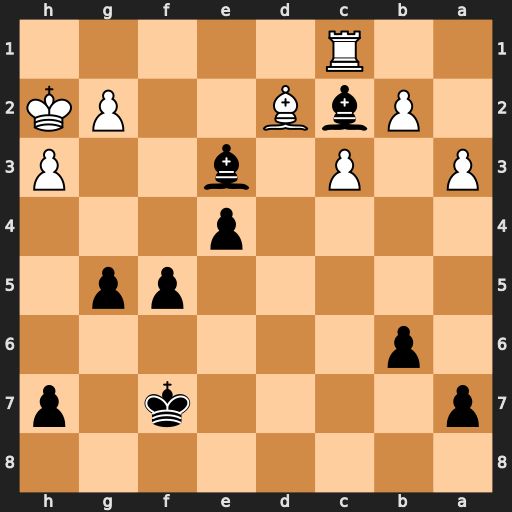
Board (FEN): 8/p4k1p/1p6/5pp1/4p3/P1P1b2P/1PbB2PK/2R5
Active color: b
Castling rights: -
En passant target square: -
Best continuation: Bxd2 Rxc2 e3